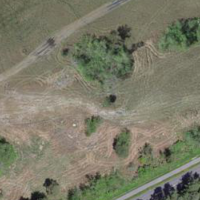
EUNIS habitat code: 16
Species observed at this site:
Lysimachia vulgaris
Typha latifolia